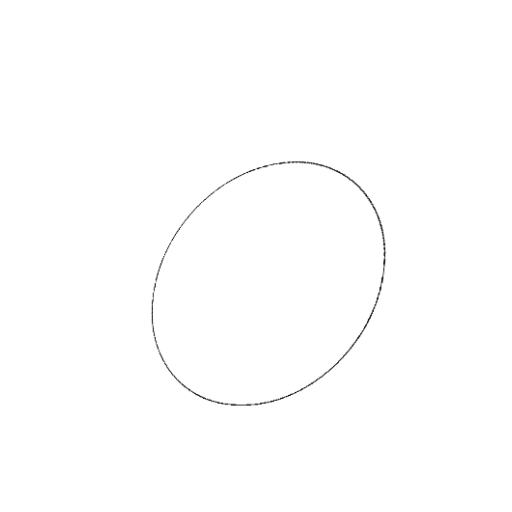
Crossing number: 0